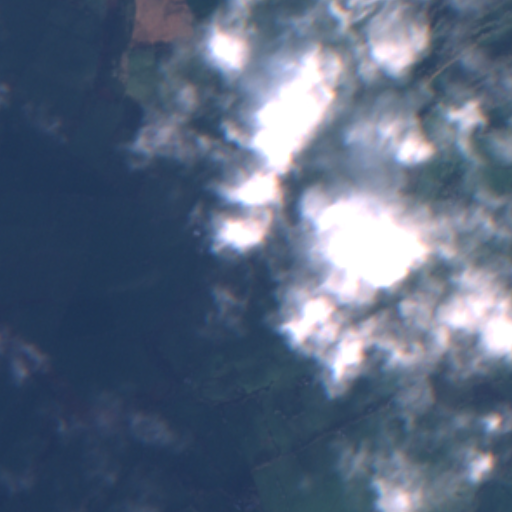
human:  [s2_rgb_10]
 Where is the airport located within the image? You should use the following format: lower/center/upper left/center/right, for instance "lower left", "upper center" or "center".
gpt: The airport is located in the lower right of the image.
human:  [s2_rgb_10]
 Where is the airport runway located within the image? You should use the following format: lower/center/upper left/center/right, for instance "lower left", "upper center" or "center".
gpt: The airport runway is located in the lower right of the image.
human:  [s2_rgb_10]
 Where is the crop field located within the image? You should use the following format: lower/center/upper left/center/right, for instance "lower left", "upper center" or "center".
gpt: The crop field is located in the lower of the image.
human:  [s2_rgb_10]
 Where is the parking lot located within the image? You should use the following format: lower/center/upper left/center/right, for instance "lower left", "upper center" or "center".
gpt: The parking lot is located in the lower left of the image.
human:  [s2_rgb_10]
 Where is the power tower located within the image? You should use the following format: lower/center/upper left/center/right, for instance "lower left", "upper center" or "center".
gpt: The power tower is located in the lower right of the image.
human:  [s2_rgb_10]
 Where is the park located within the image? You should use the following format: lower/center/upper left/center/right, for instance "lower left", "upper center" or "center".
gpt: There is no park in the image.